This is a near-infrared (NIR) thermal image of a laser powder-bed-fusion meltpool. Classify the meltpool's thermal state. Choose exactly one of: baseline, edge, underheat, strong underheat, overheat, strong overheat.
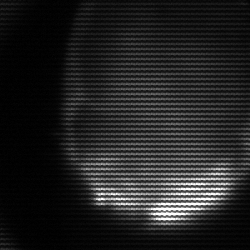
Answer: edge